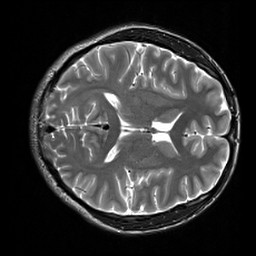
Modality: T2w
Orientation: axial
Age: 18
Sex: male
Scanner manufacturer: siemens
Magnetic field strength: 3 T
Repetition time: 7 s
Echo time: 0.09 s